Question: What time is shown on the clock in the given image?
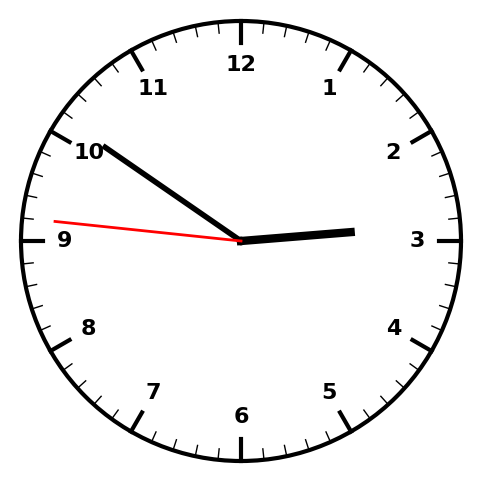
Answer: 02:50:46